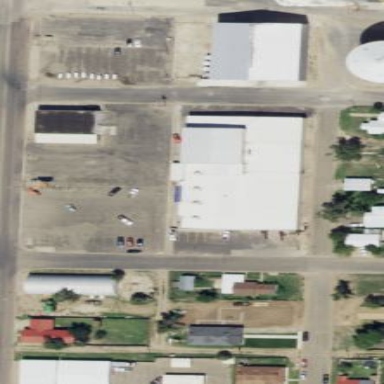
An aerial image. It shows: Hardware shop inside building.